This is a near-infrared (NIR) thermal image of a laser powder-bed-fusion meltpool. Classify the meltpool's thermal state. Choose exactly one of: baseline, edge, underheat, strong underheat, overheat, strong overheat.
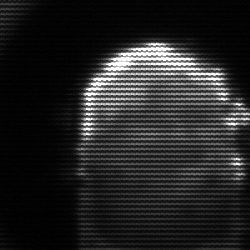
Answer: baseline